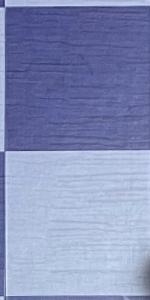
Label: Empty